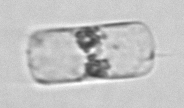
Label: Guinardia_delicatula